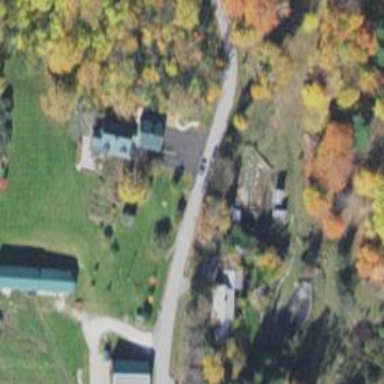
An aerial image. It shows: Driveway leading to service road.